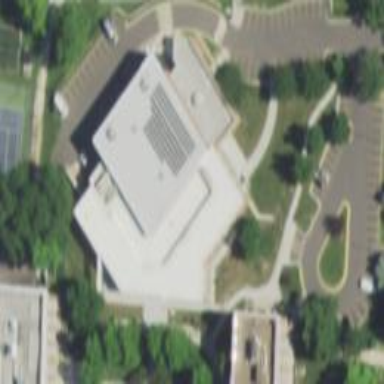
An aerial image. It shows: School building.